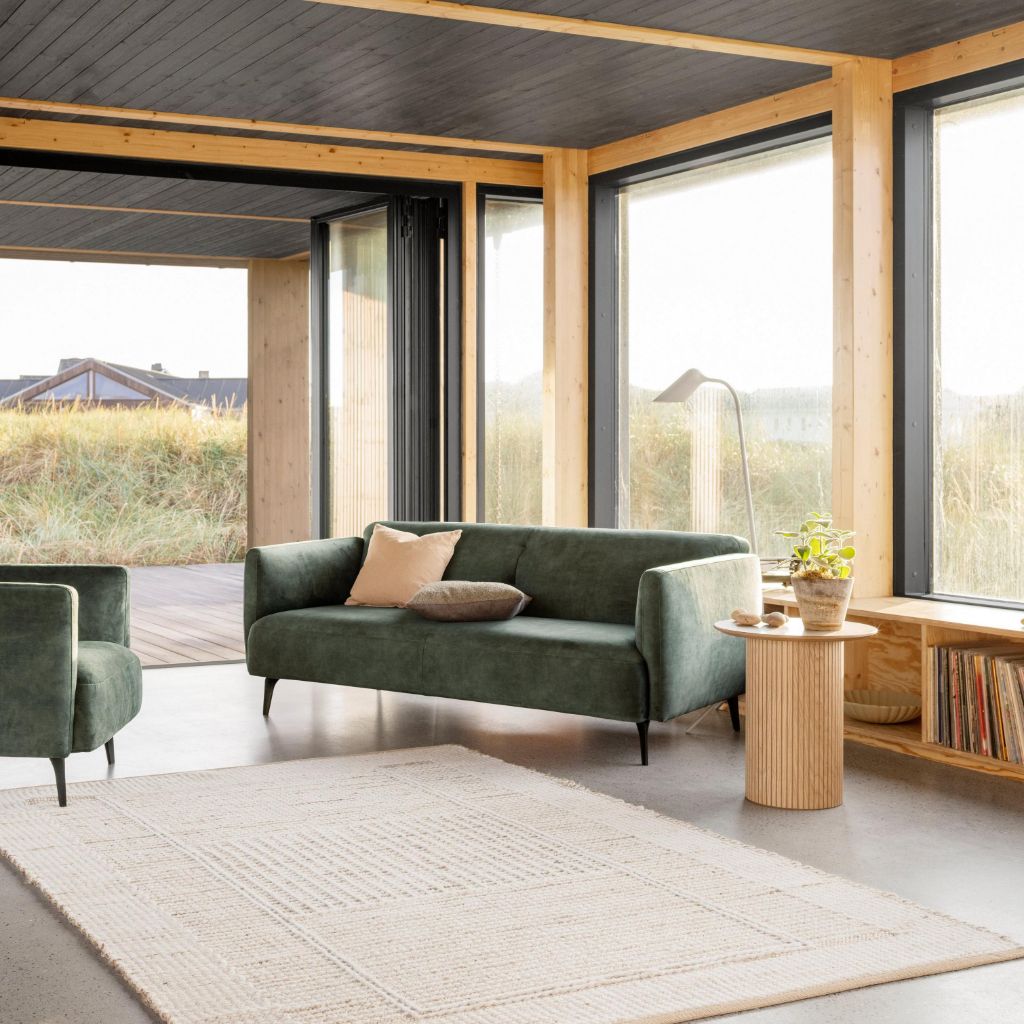
living room, velvet sofa, contemporary, wood panel wallpaper, with solid pattern, concrete flooring, with smooth pattern